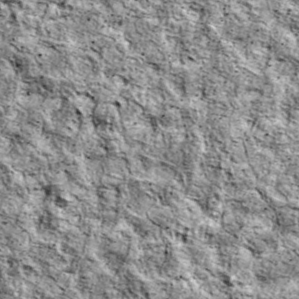
Label: non_frost